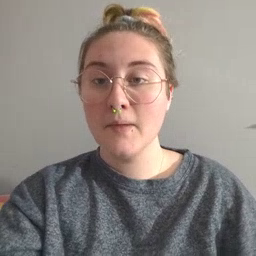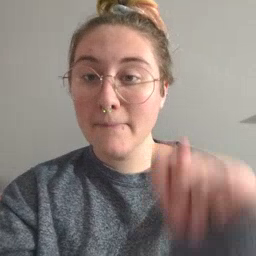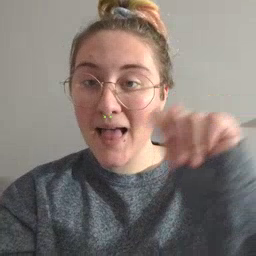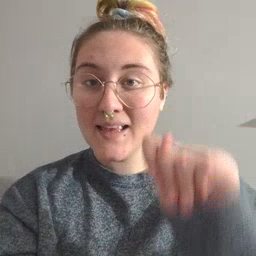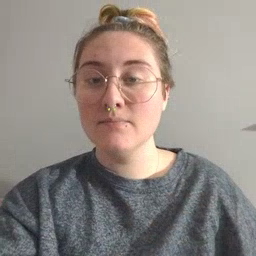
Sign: potty